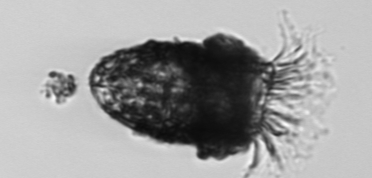
Label: Stenosemella_pacifica